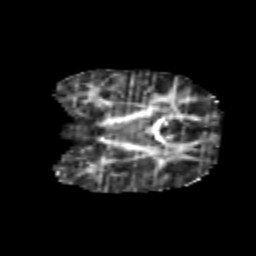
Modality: FA
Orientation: coronal
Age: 7
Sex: female
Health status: healthy